Question: Count the number of objects in the diagram.
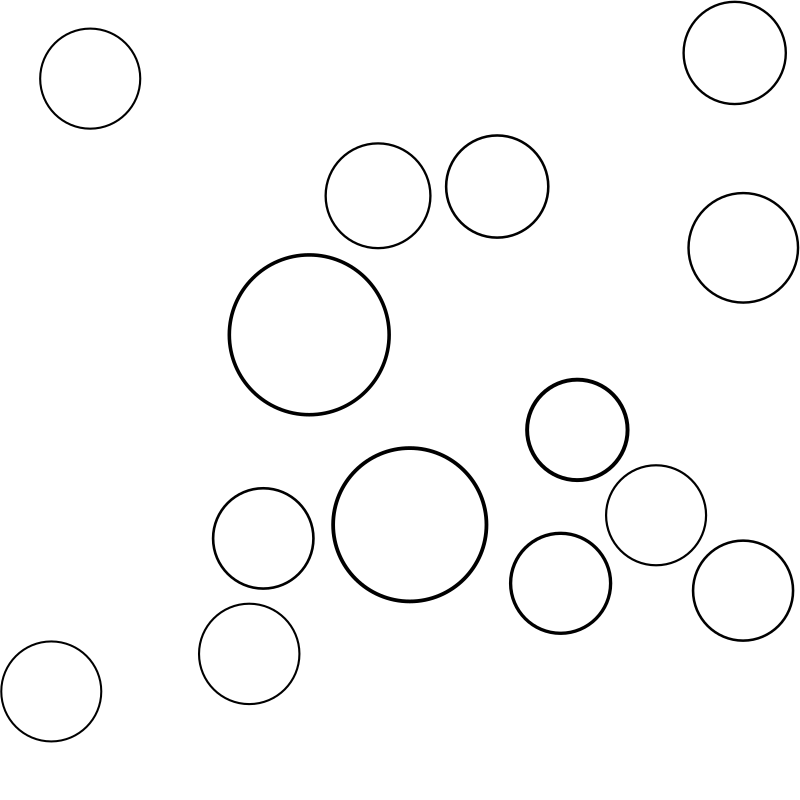
Answer: 14